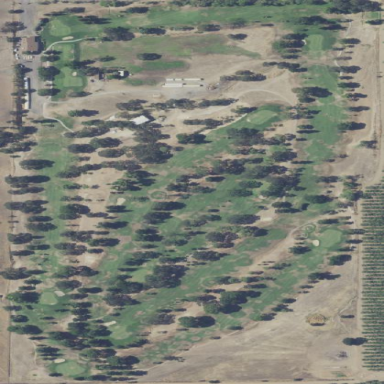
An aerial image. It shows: Golf course surrounded by greenery.